Field crop: tomato
Growth stage: 1
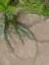
Species: cyperus